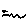
Label: bird